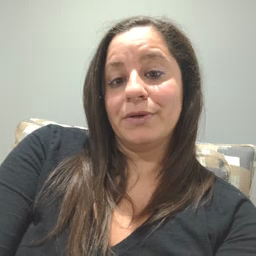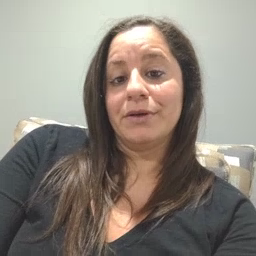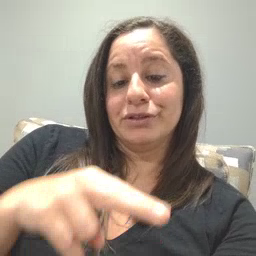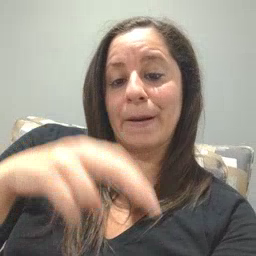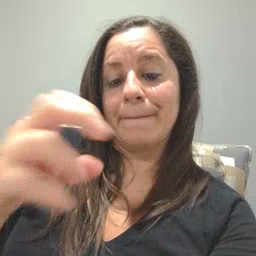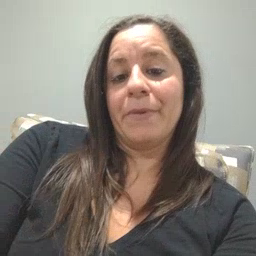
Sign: jump